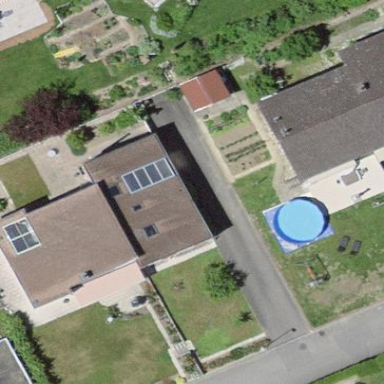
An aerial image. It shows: Residential building.